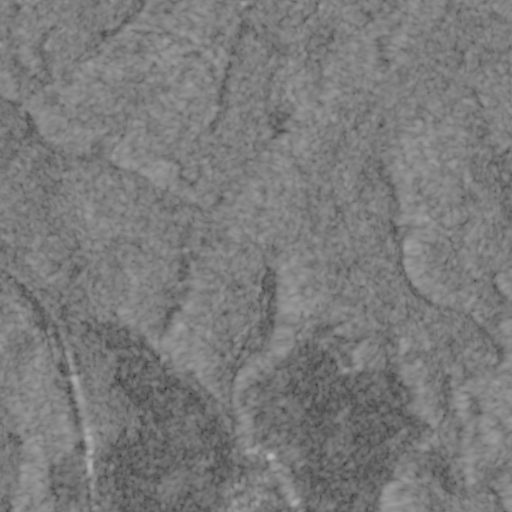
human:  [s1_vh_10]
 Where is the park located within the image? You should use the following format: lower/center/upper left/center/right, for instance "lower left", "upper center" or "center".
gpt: The park is located in the lower center of the image.
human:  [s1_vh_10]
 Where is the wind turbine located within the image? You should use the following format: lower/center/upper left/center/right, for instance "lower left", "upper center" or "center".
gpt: The wind turbine is located in the upper center of the image.
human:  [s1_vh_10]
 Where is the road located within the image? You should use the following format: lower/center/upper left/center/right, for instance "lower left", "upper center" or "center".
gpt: There is no road in the image.

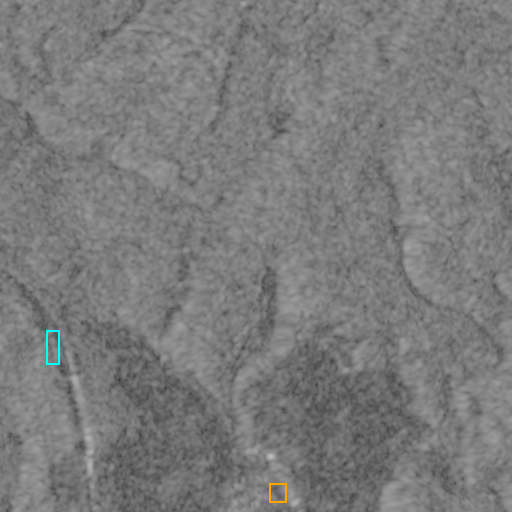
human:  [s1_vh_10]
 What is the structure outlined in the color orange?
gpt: The structure outlined in orange is a park.
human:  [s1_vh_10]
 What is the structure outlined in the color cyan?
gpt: The structure outlined in cyan is a parking lot.
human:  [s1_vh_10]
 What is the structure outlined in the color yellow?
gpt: There is no yellow outline.